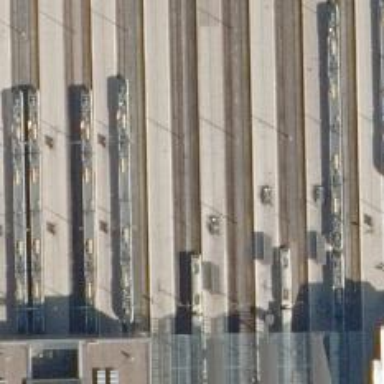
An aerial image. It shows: Railway signal.